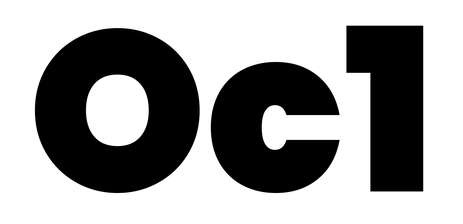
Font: Poppins-Black